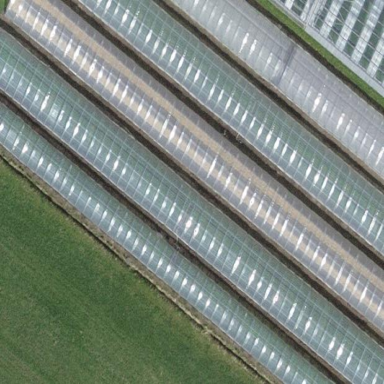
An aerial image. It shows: Greenhouse.